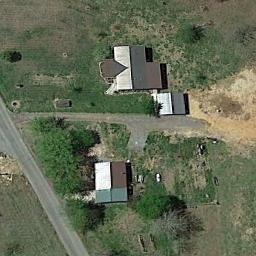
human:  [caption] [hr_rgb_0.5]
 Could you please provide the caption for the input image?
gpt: There is a house with a black roof on the lawn .

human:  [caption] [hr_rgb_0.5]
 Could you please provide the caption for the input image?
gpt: There are several cars next to the sparse residential .

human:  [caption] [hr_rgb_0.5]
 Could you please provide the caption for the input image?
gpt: There are several houses of various sizes and many trees and a trail in the sparse residential area .

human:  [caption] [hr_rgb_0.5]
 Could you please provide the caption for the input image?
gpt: The sparse residential is on the grass next to some trees and a road .

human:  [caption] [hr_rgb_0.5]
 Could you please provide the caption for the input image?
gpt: A sparse residential area with three buildings on the green meadow .